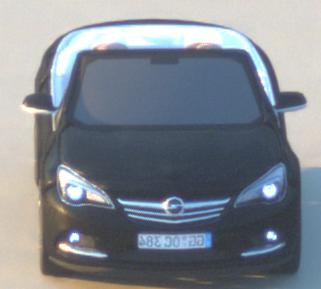
Make: Opel
Model: Cascada 1.4 Turbo
Detailed model: Cascada
Model produced from: 2013/03
Model produced until: 2015/01
Doors: 2
Color: black
Road condition: dry road
Daytime: sunrise or sunset
Contrast: medium contrast